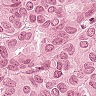
Metastatic tissue present: yes